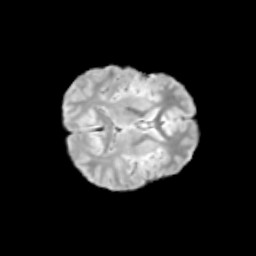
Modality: T2w
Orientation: axial
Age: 12
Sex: male
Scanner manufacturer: siemens
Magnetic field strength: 3 T
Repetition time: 3.8 s
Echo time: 0.07 s